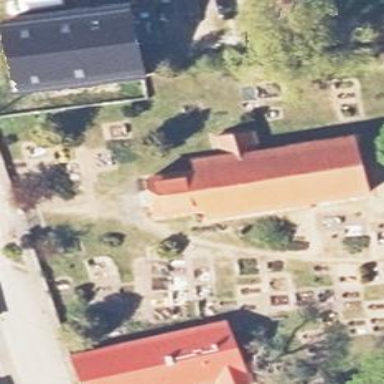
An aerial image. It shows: Place of worship.